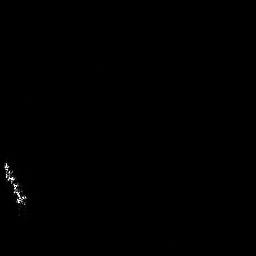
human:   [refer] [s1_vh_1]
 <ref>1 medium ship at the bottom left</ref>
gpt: <box>[[0, 62, 9, 83, 0]]</box>